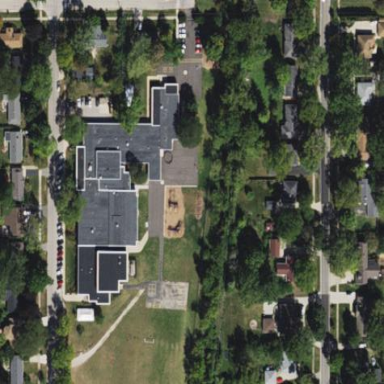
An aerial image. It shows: School used for education purposes.